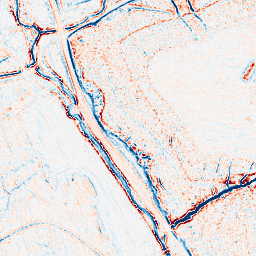
Category: multiscale
Decomposition family: dog_multiscale
Decomposition parameters: sigma_ratio: 1.4
n_scales: 3
base_sigma: 0.5
Upsampling method: bspline
Upsampling parameters: scale: 8
Upsampling scale: 8